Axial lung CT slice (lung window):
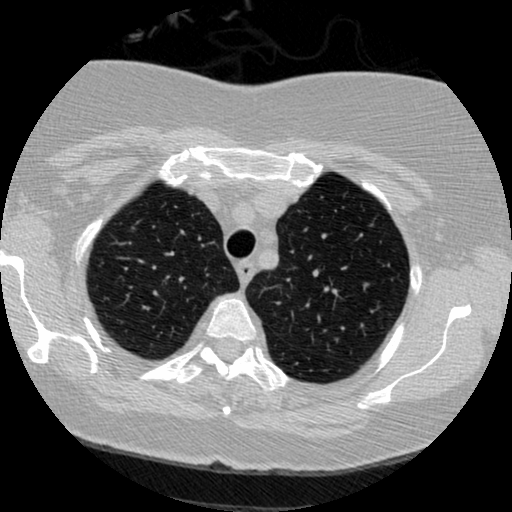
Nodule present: no